Field crop: tomato
Growth stage: 1
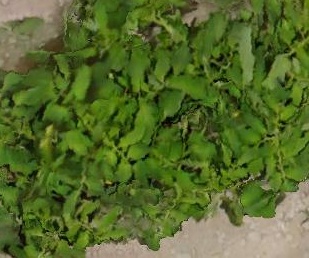
Species: tomato